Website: macys
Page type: gifting
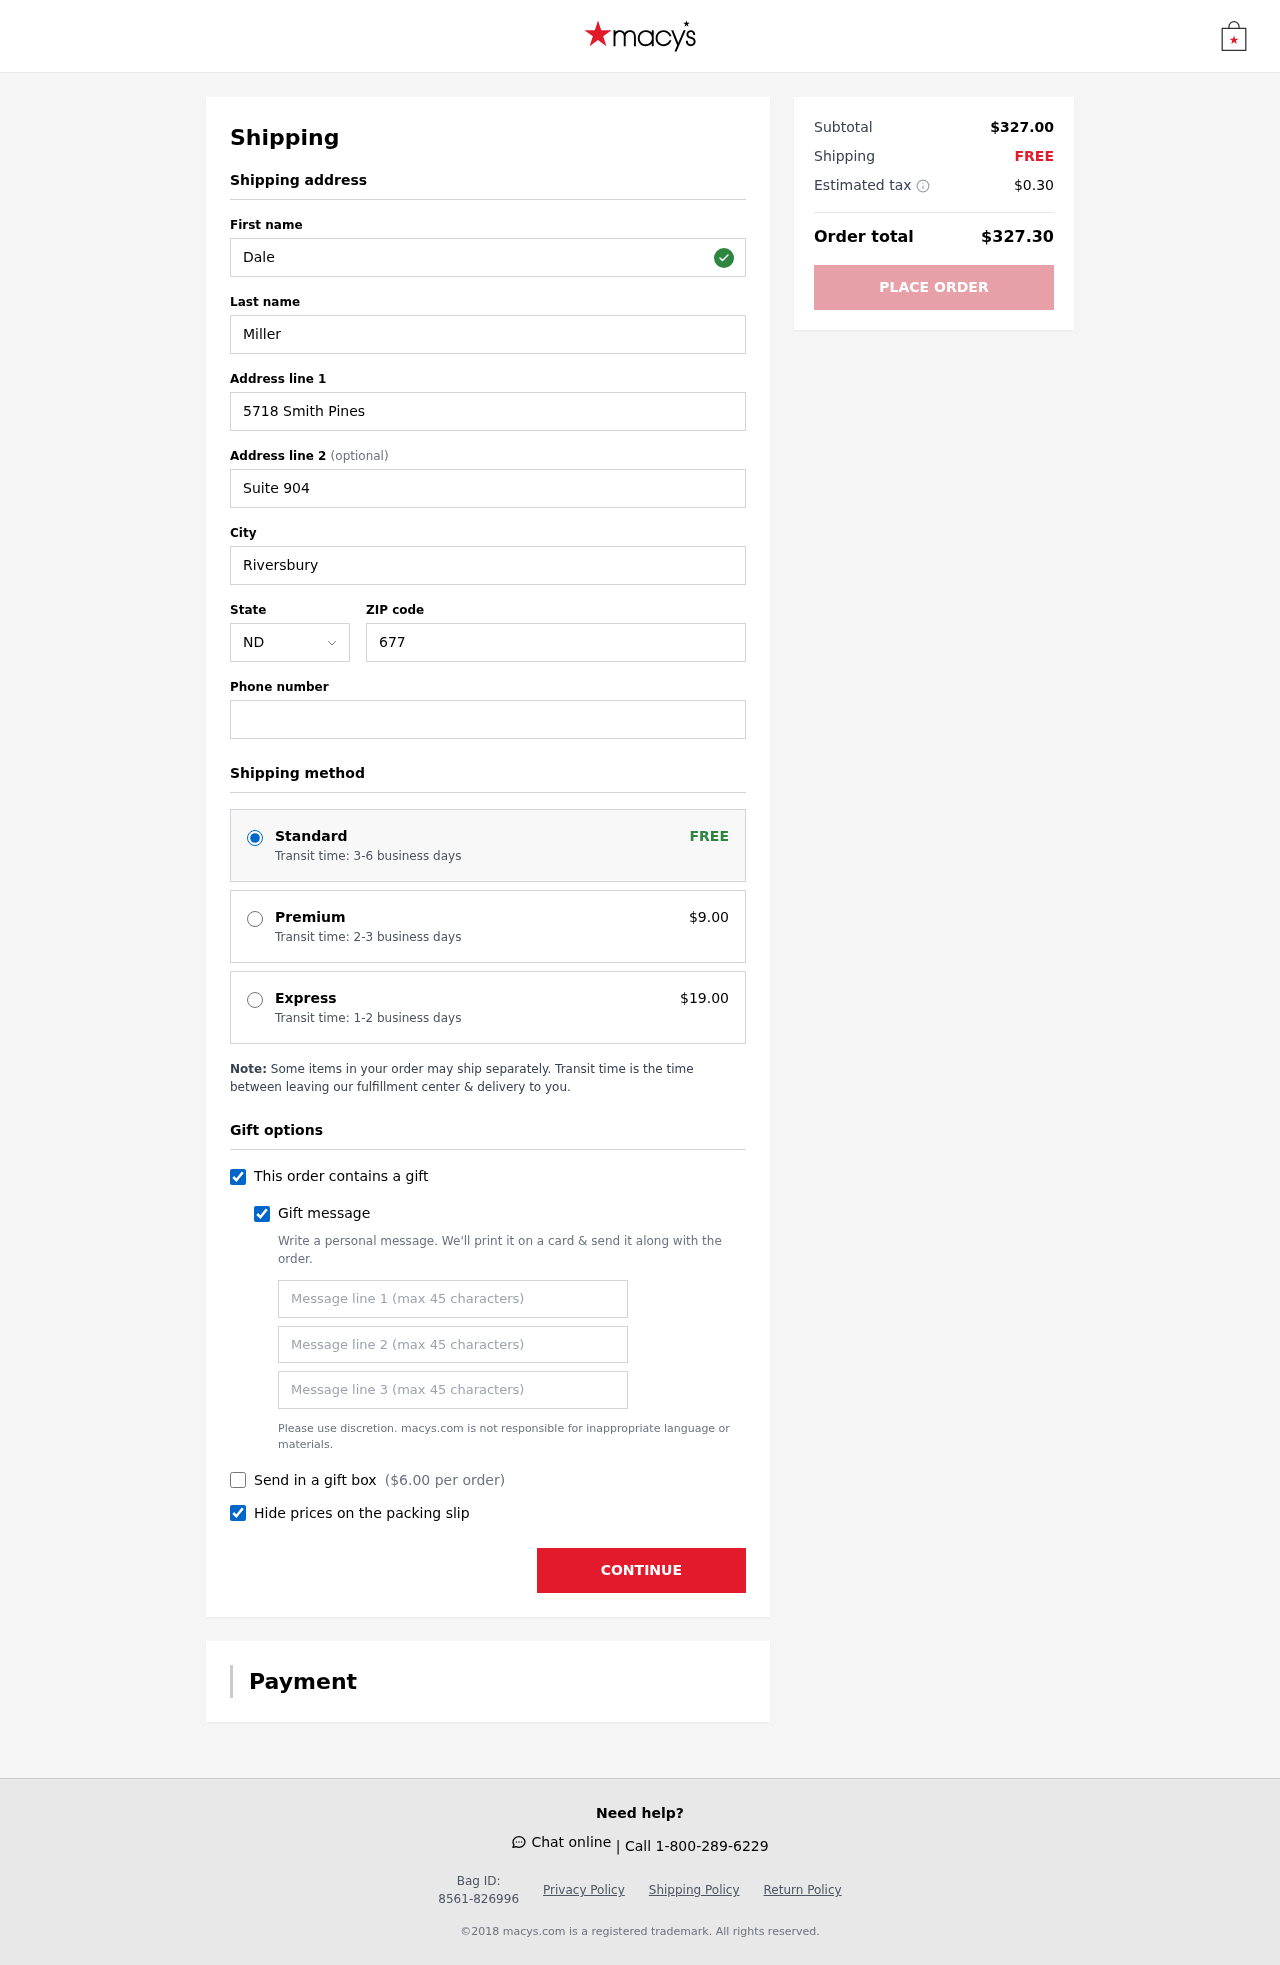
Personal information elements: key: PII_STATE_ABBR
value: ND
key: PII_FIRSTNAME
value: Dale
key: PII_LASTNAME
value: Miller
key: PII_STREET
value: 5718 Smith Pines
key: PII_STREET2
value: Suite 904
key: PII_CITY
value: Riversbury
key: PII_POSTCODE
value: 67706
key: PII_PHONE
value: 8257595058
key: PII_GIFT_MESSAGE
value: Hey Kimberly, I noticed you've been eyeing those stylish shoes, so I thought you’d love these! They’ll be perfect for adding a little flair to your wardrobe. Just wanted to brighten your day a bit!  Dale
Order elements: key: ORDER_SHIPPING_STANDARD
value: Transit time: 3-6 business days
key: ORDER_SHIPPING_PREMIUM
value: Transit time: 2-3 business days
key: ORDER_SHIPPING_PREMIUM_PRICE
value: $9.00
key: ORDER_SHIPPING_EXPRESS
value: Transit time: 1-2 business days
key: ORDER_SHIPPING_EXPRESS_PRICE
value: $19.00
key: ORDER_GIFT_BOX_PRICE
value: $6.00
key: ORDER_SUBTOTAL
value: $327.00
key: ORDER_SHIPPING_COST
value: FREE
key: ORDER_TAX
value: $0.30
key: ORDER_TOTAL
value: $327.30